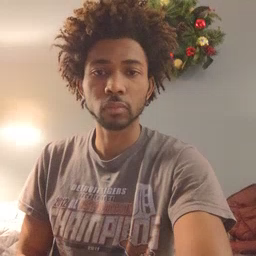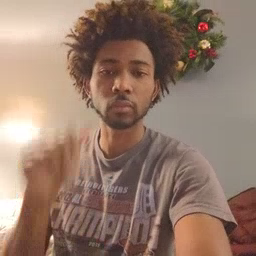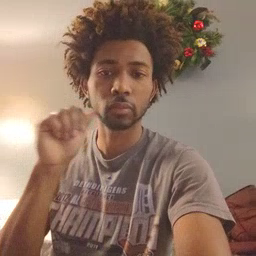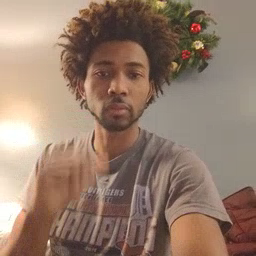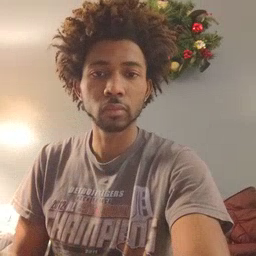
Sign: aunt